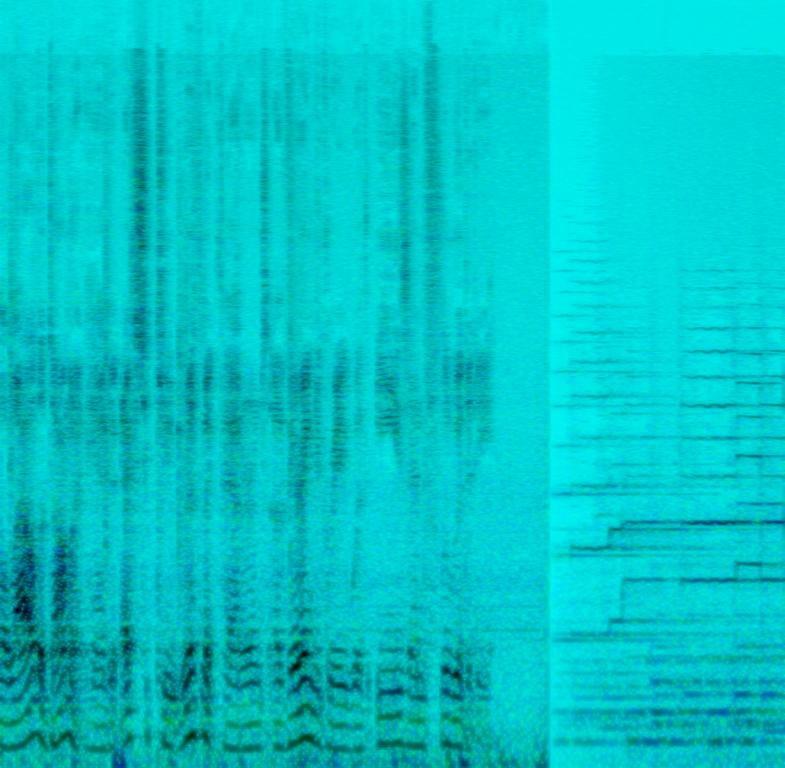
This orchestral song features flutes playing the main melody. This is backed by bass played on the cello. The percussion is played on the tambourine. This song is in a compound time signature. Toward the end of the clip, the tambourine sound is played loud in a specific rhythm.